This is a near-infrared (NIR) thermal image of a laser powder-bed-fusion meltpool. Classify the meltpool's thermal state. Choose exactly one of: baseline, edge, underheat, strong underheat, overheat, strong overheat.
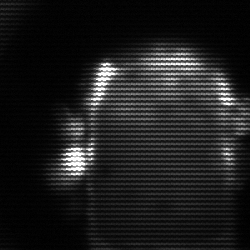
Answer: baseline